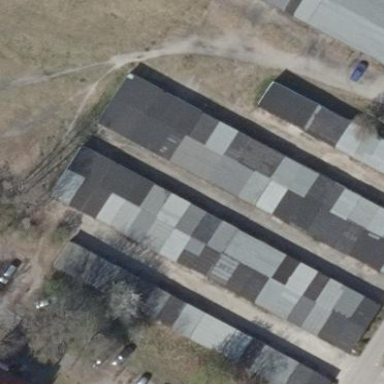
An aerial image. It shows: Group of garages.